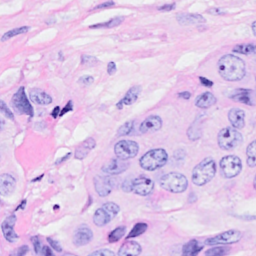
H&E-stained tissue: Breast